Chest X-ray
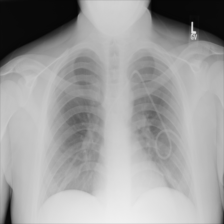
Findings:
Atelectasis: negative
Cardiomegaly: negative
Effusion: negative
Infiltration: positive
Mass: negative
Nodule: negative
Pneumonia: negative
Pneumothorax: negative
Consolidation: negative
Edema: negative
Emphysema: negative
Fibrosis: negative
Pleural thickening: negative
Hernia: negative